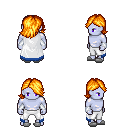
a pixel art fantasy rpg character, male body template, dark elf, purple skin, white trimmed cape, white pants, light blonde swoop hairstyle, white cloth bracers, white slippers, four views (front, back, left, right), 2x2 character sprite sheet, small pixel art, hard edges, no anti-aliasing